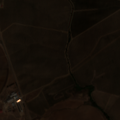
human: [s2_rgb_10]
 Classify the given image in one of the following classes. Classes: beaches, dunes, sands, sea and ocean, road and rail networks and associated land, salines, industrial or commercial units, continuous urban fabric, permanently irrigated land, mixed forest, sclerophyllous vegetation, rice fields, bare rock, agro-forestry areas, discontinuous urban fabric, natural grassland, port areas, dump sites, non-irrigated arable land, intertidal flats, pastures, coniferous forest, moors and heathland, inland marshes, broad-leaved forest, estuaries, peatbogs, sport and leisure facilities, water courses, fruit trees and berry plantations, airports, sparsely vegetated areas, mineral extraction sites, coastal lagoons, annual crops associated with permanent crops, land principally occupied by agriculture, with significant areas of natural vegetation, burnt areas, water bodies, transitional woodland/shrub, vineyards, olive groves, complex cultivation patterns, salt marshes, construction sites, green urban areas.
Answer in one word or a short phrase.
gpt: non-irrigated arable land, permanently irrigated land, olive groves